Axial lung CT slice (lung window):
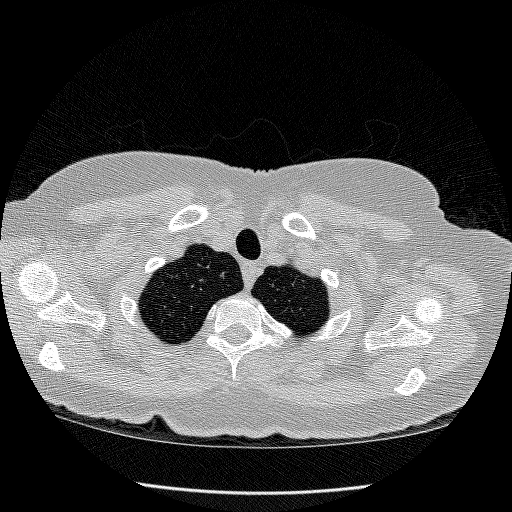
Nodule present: no